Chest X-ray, PA view. Patient: 54 years old, sex F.
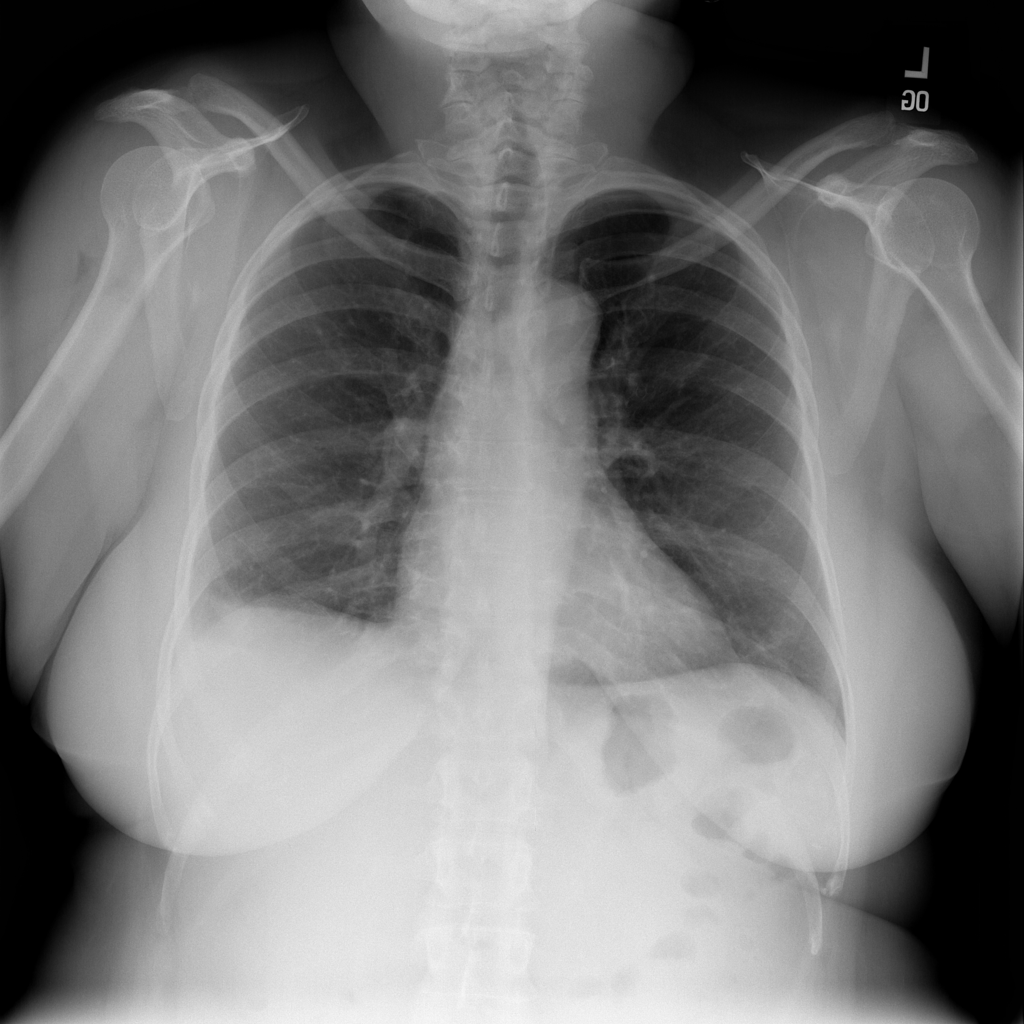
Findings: Effusion, Infiltration